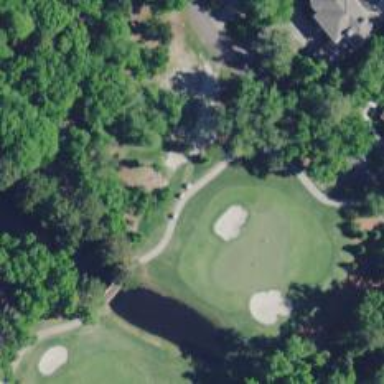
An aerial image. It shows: Golf cartpath that is also road path.